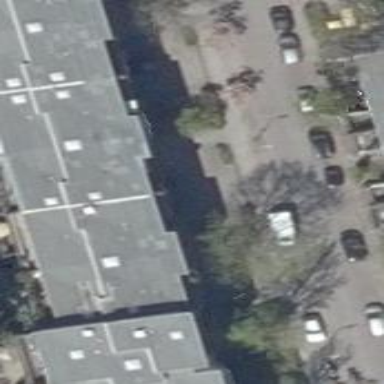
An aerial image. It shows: Flat-roofed apartment building.